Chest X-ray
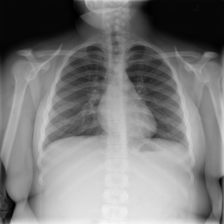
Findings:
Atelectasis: negative
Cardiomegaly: negative
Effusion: negative
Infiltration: negative
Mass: negative
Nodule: negative
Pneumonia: negative
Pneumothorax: negative
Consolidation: negative
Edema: negative
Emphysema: negative
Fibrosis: negative
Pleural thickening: negative
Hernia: negative